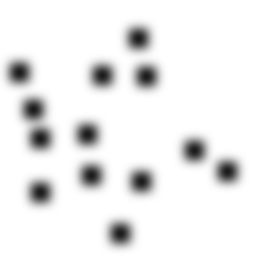
Squares: 13
Triangles: 0
Stars: 0
Total shapes: 13